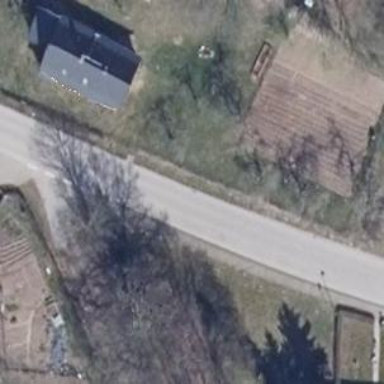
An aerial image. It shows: Tertiary road.